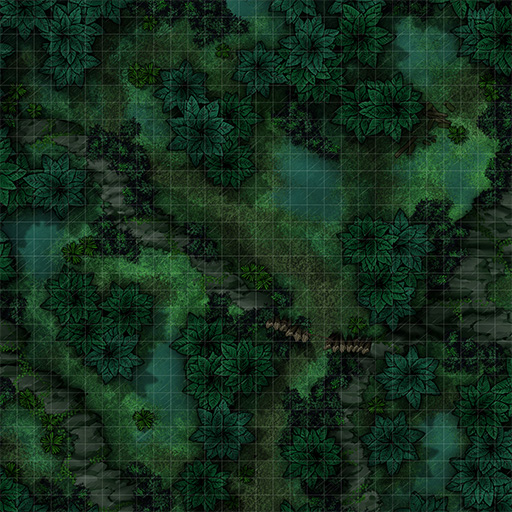
A D&D Grid Map dark cliffs trees (Jungle Path Map)